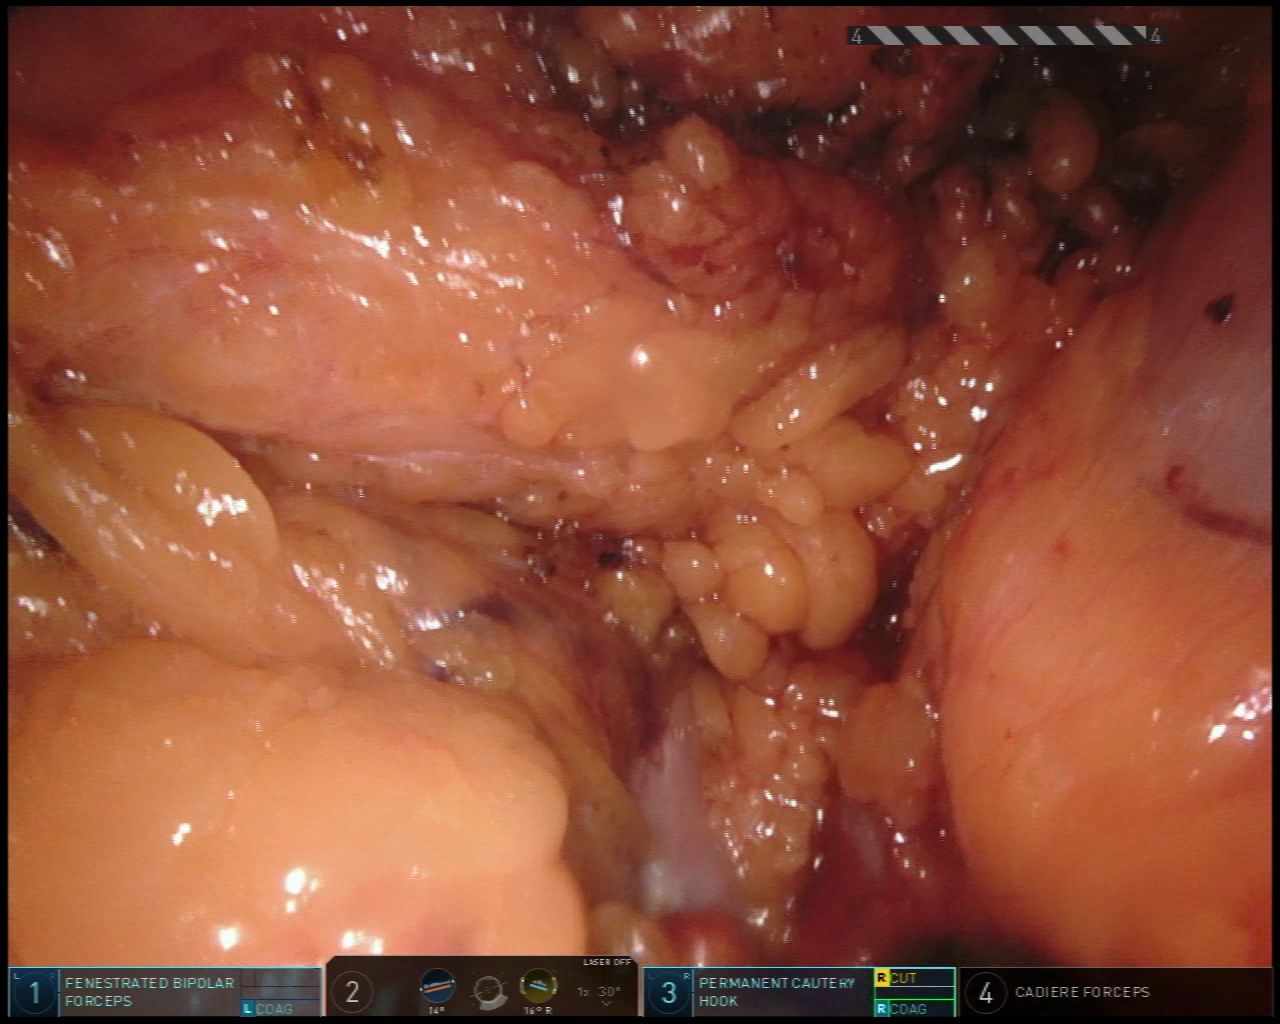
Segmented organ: stomach
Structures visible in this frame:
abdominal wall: no
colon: yes
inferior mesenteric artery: no
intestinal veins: no
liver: no
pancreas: no
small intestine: no
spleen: no
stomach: yes
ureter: no
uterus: no
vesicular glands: no